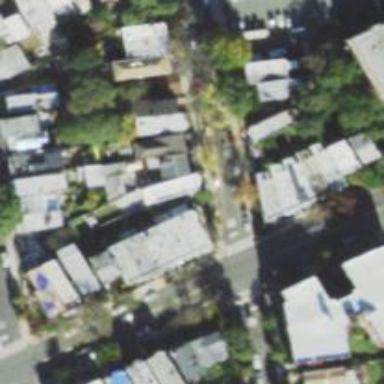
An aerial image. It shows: Residential road with separate asphalt sidewalk.